Question: So, I'm creating a simple dialog to get user input, but the text field shows twice. Here's an SSCCE.
'''
public static void main(String[] args) {
JTextField fileName = new JTextField();
Object[] message = {"File name", fileName};
String option = JOptionPane.showInputDialog(null, message, "Add New", JOptionPane.OK_CANCEL_OPTION);
System.out.println(fileName.getText());
}
'''

What's wrong with the code here?
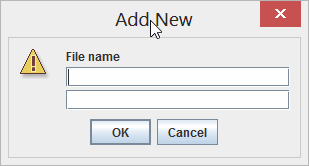
Answer: It is doing so because you are adding 'JTextField' object also in 'message[]'.
'Object[] message = {"File name", fileName};//sending filename as message'
So , the first 'JTextField' shown is inherent one from inputDialog and other one is your own 'JTextField' that you are sending as message .
What I guess is that you want to send the content of 'fileName' to message. In that case your code should be like this:
'''
public static void main(String[] args) {
JTextField fileName = new JTextField();
Object[] message = {"File name", fileName.getText()};//send text of filename
String option = JOptionPane.showInputDialog(null, message, "Add New", JOptionPane.OK_CANCEL_OPTION);
System.out.println(fileName.getText());
}
'''
If you want only to take input then there is no need to send object 'filename' as message. You should simply proceed as follows:
'''
public static void main(String[] args) {
//JTextField fileName = new JTextField();
Object[] message = {"File name"};
String option = JOptionPane.showInputDialog(null, message, "Add New", JOptionPane.OK_CANCEL_OPTION);
if (option == null)
System.out.println("Cancell is clicked..");
else
System.out.println(option+ " is entered by user");
}
'''